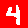
Digit: 4